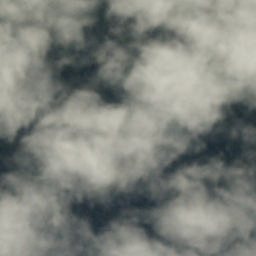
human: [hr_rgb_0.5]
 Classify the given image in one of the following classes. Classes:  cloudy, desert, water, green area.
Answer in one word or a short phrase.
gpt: cloudy